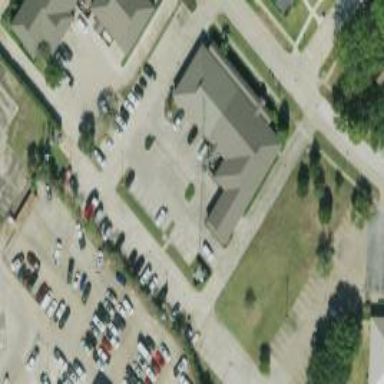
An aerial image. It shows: Police building.